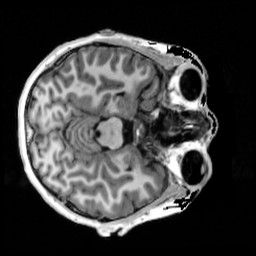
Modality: T1w
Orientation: axial
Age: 22
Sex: female
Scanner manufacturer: siemens
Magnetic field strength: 3 T
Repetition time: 4 s
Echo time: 0.00289 s